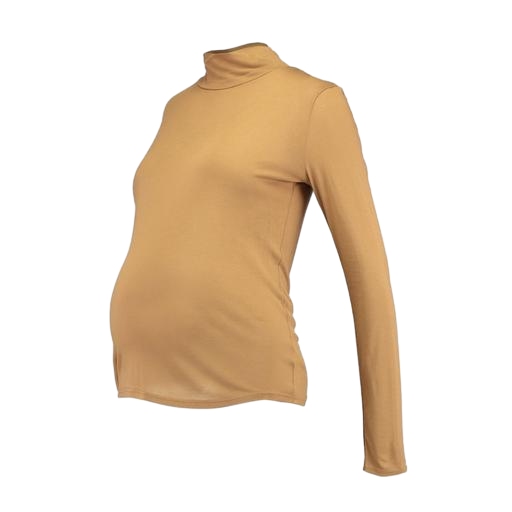
gold high-neck top, high-neck top, fitted turtleneck, white background